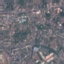
Land use / land cover: Residential